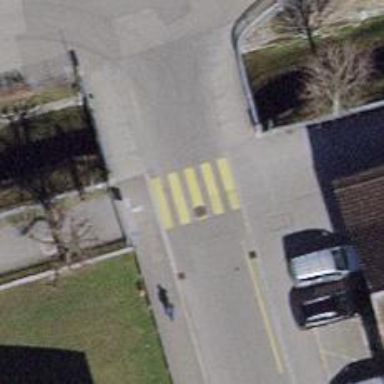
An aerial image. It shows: Uncontrolled road crossing.